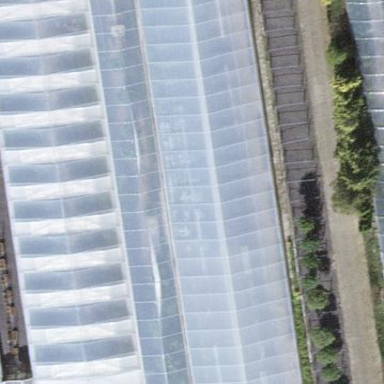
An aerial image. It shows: Greenhouse.